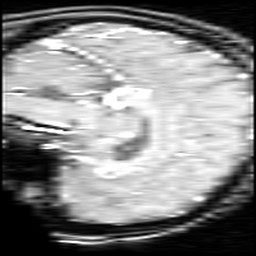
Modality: inplaneT1
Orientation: sagittal
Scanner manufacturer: ge
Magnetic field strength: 3 T
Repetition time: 0.2 s
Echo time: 0.0036 s